Question: I am trying to read values from child nodes in firebase database. The thing is that these child nodes are to be added at run time. So, I don't know the name of child as of now.
Is it possible to read common values from these child nodes? the structure is as attached as a image. Blue are dynamic child nodes, and red one is the value to be read.

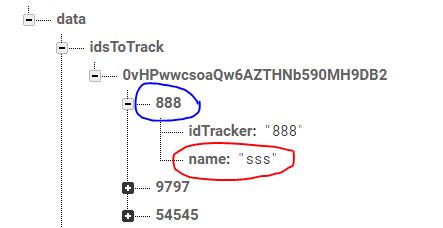
Answer: If I understood your question correctly, blue children are being added dynamically, and you would like to get the names of them at the runtime. Please try the following code:
'''
DatabaseReference databaseReference=FirebaseDatabase.getInstance().getReference().child("data")
.child("idsToTrack").child(data_unique_id);
databaseReference.addChildEventListener(new ChildEventListener() {
@Override
public void onChildAdded(DataSnapshot dataSnapshot, String s) {
String childName=dataSnapshot.child("name").getValue(String.class);
}
@Override
public void onChildChanged(DataSnapshot dataSnapshot, String s) {
}
@Override
public void onChildRemoved(DataSnapshot dataSnapshot) {
}
@Override
public void onChildMoved(DataSnapshot dataSnapshot, String s) {
}
@Override
public void onCancelled(DatabaseError databaseError) {
}
});
'''
This listener gives you a lot of information about the children traffic under a wanted node. At this example, you get the name of the child that was added, at the moment it was added.